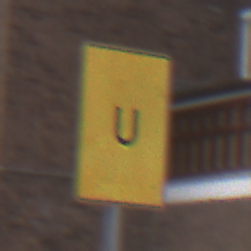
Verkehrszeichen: AnkuendigungOderFortsetzungUmleitungOhnePfeilsymbol
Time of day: MorningAfternoon
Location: Outdoor (Urban)
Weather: Overcast
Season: NotSpecified
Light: Natural